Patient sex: M
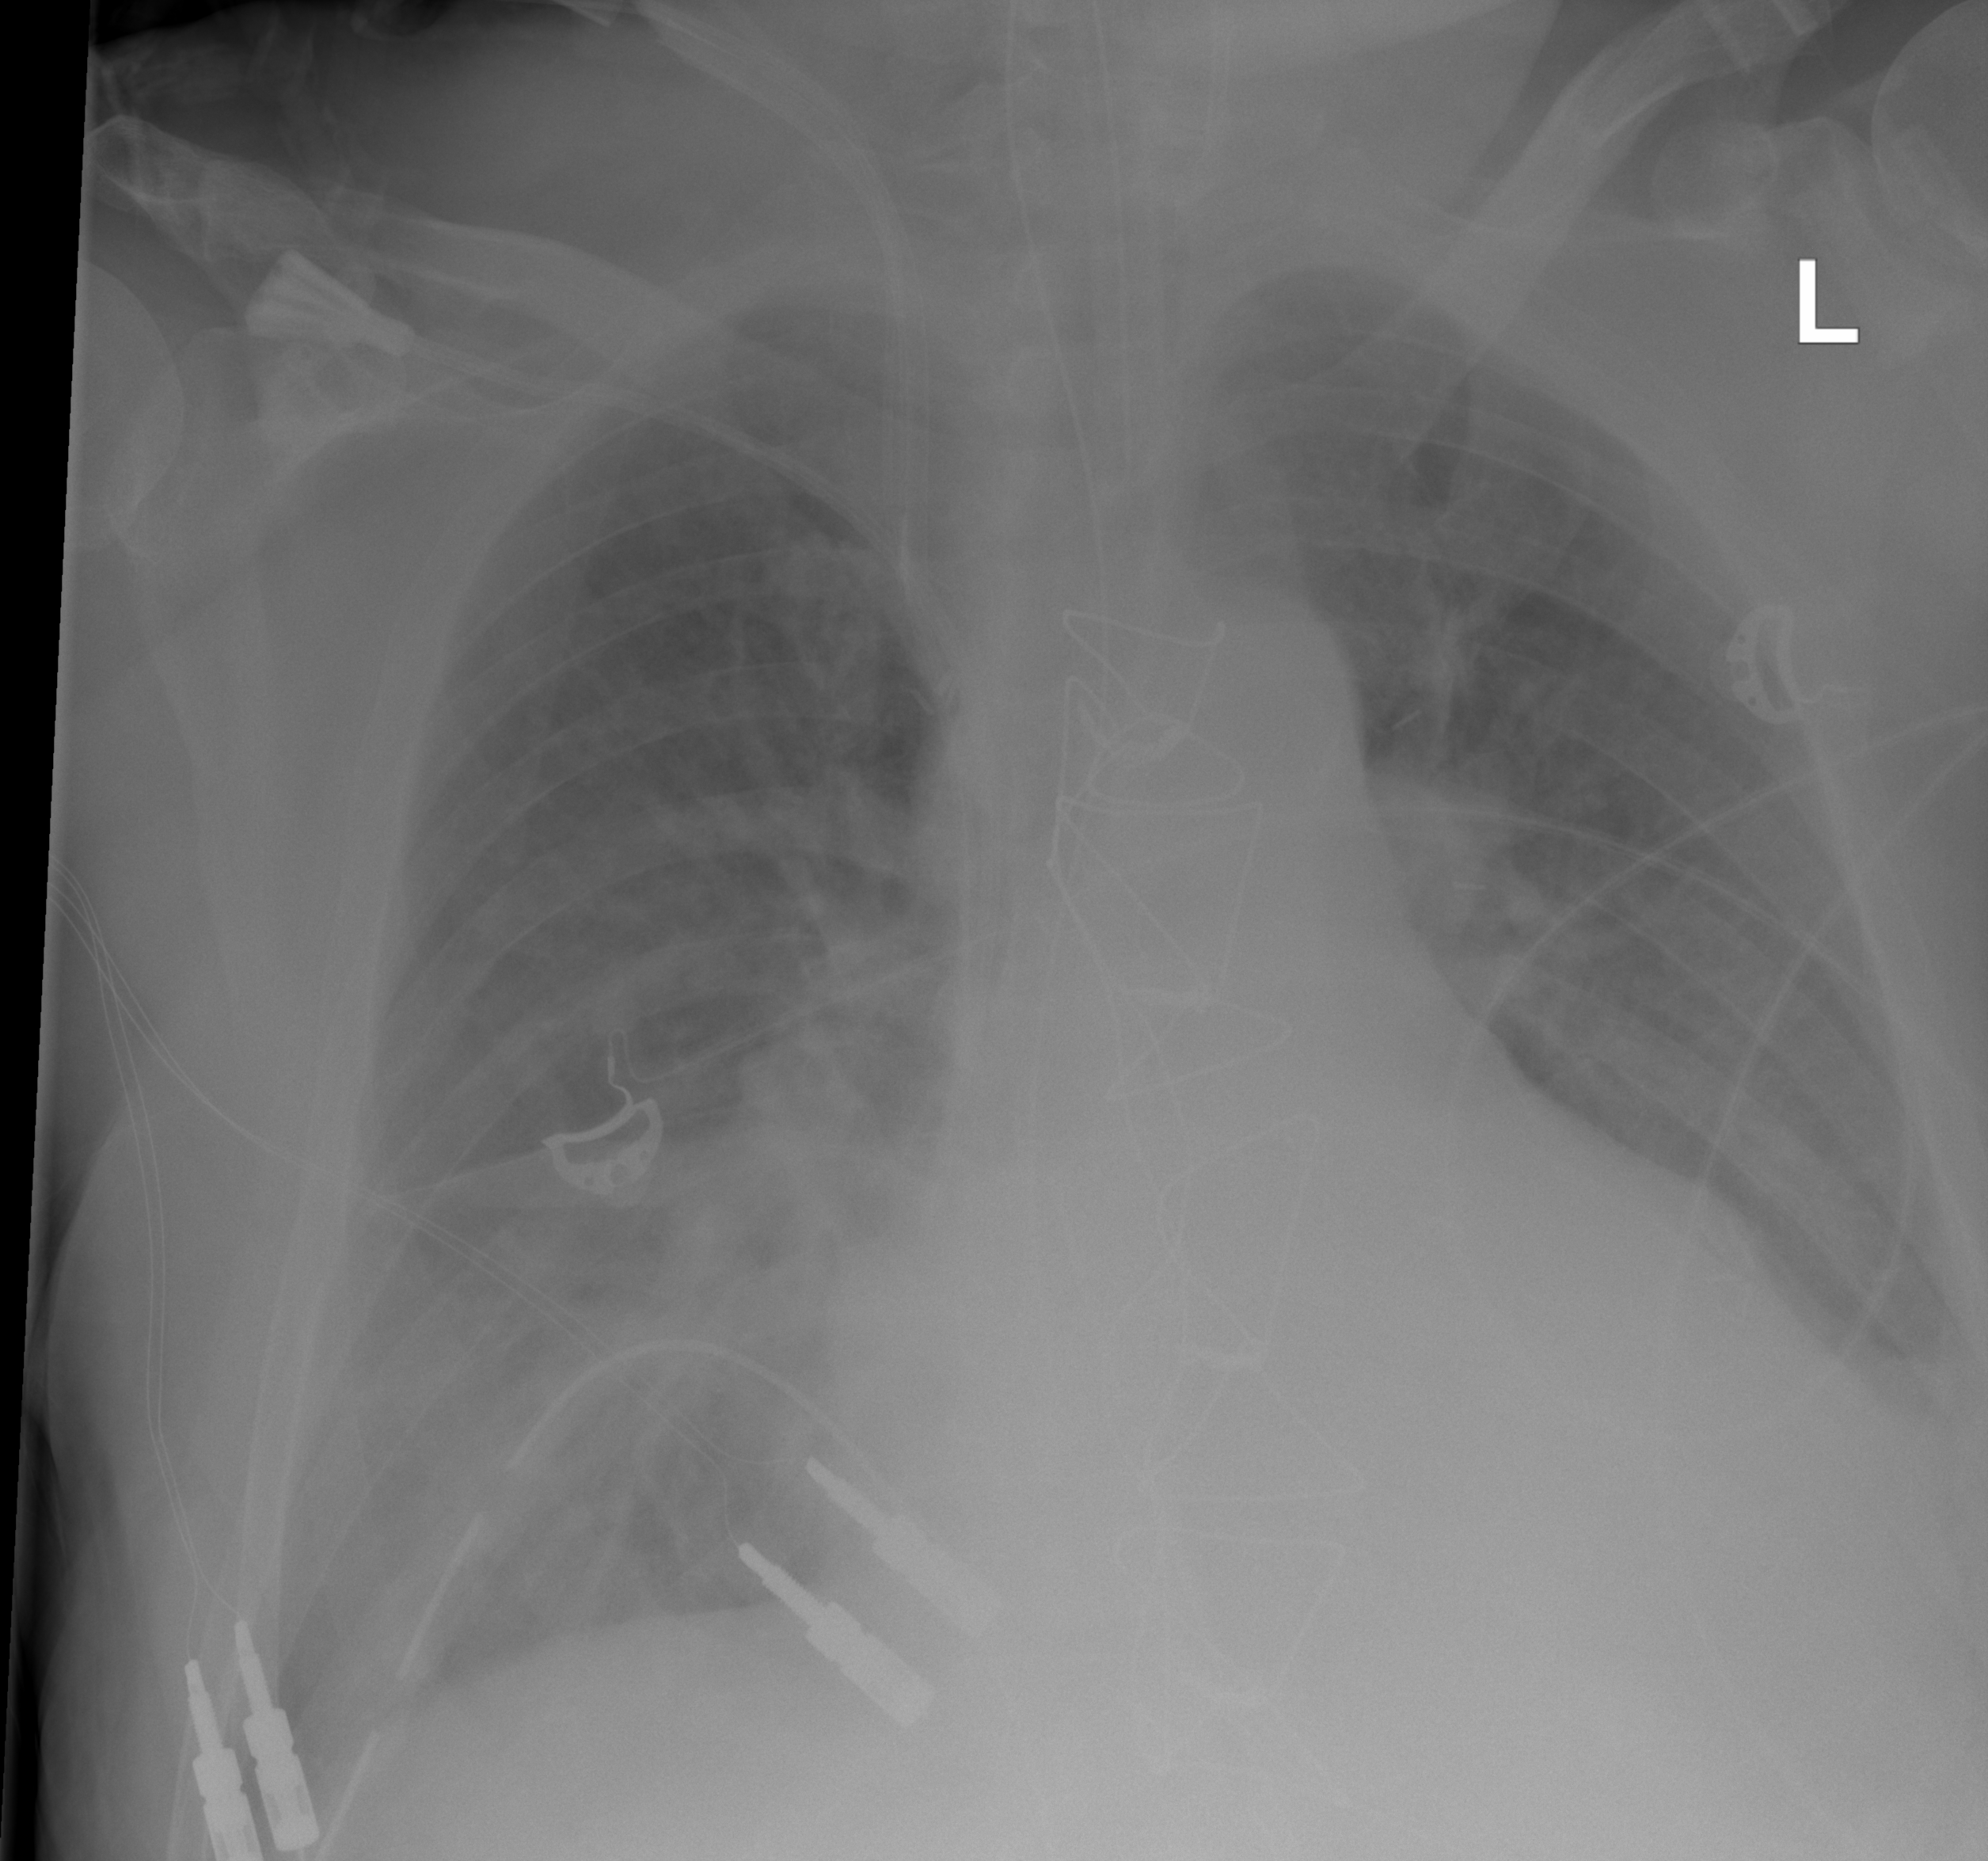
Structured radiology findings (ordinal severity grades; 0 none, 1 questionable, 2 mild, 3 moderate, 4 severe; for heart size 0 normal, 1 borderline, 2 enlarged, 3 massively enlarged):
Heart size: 1
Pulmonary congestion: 2
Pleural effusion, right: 2
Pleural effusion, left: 1
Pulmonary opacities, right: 3
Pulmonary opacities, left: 0
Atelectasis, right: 2
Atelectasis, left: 2